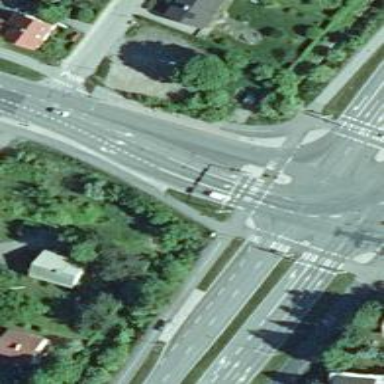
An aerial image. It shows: Road with "give way" sign.